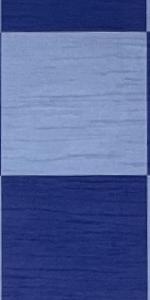
Label: Empty